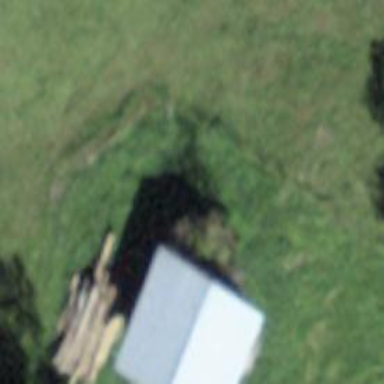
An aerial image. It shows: Rural barn.